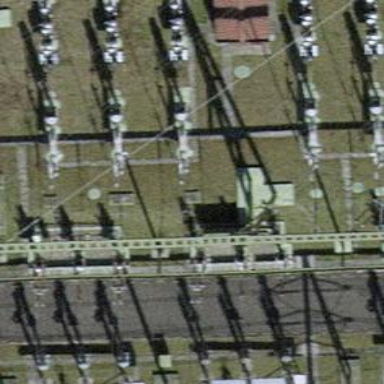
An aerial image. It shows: Insulator used in power equipment.